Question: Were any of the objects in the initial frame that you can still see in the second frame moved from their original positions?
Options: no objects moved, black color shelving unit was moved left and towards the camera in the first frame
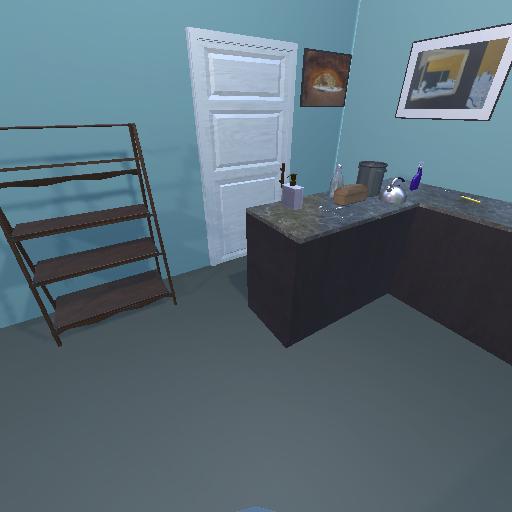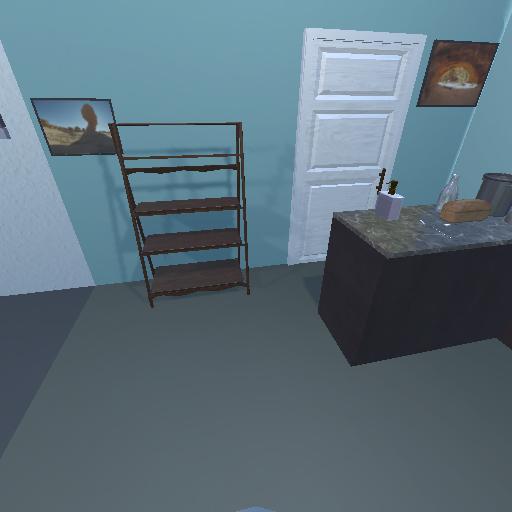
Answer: no objects moved